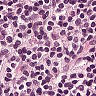
Metastatic tissue present: no